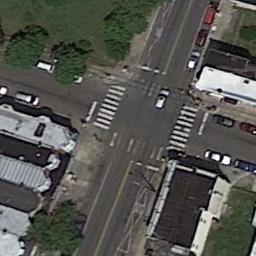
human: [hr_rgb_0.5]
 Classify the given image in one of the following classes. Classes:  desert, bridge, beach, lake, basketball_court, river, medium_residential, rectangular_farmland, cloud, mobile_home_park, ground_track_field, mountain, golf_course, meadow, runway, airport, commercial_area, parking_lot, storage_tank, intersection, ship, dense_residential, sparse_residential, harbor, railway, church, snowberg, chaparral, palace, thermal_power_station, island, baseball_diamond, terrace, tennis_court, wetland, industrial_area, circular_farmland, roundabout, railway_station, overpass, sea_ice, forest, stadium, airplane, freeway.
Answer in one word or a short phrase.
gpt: intersection